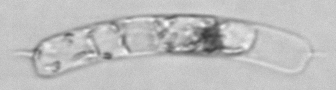
Label: Guinardia_striata